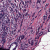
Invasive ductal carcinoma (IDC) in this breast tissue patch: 1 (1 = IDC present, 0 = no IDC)